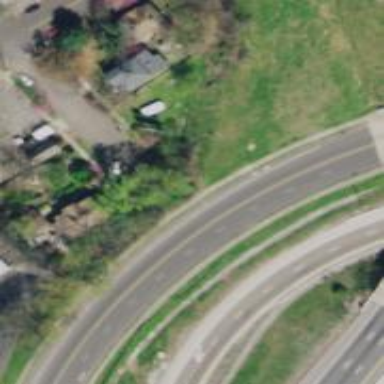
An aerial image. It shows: Secondary road.